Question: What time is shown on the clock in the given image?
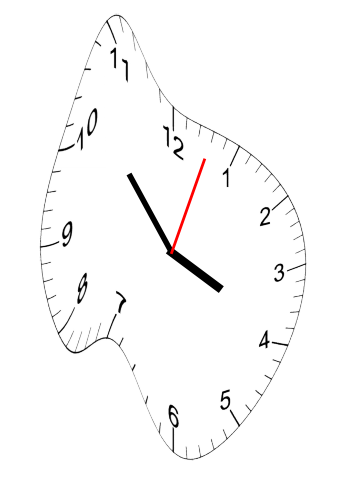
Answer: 03:53:03